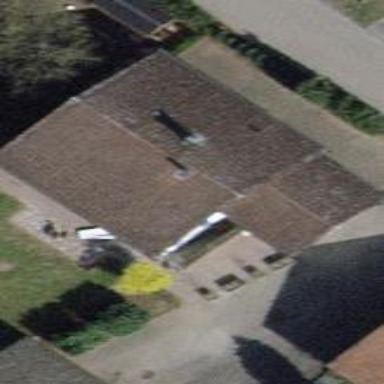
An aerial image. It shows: Detached building.